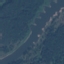
Label: River